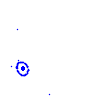
Particle: electron